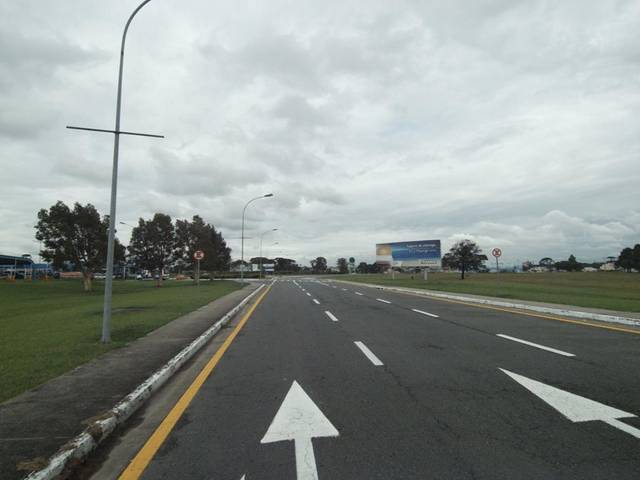
Region: Brazil
Coordinates: -25.535, -49.176